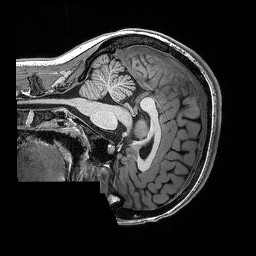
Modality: T1w
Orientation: sagittal
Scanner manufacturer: siemens
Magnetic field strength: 3 T
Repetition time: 2.53 s
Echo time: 0.0033 s